Field crop: maize
Growth stage: 2
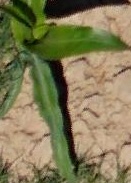
Species: maize